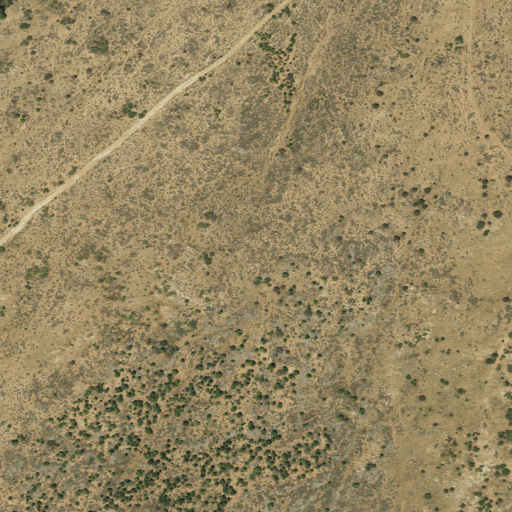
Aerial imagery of cape in Utah named Piñon Point containing shrub and evergreen forest